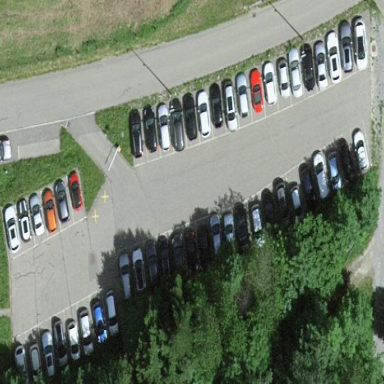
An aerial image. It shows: Parking area with surface.